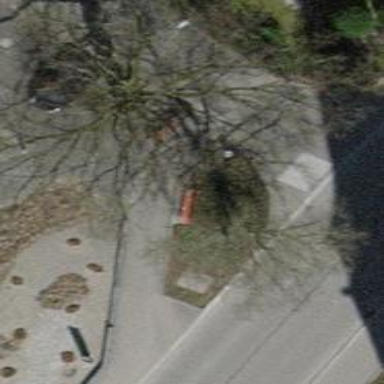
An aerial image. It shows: Brown bench in the vicinity.